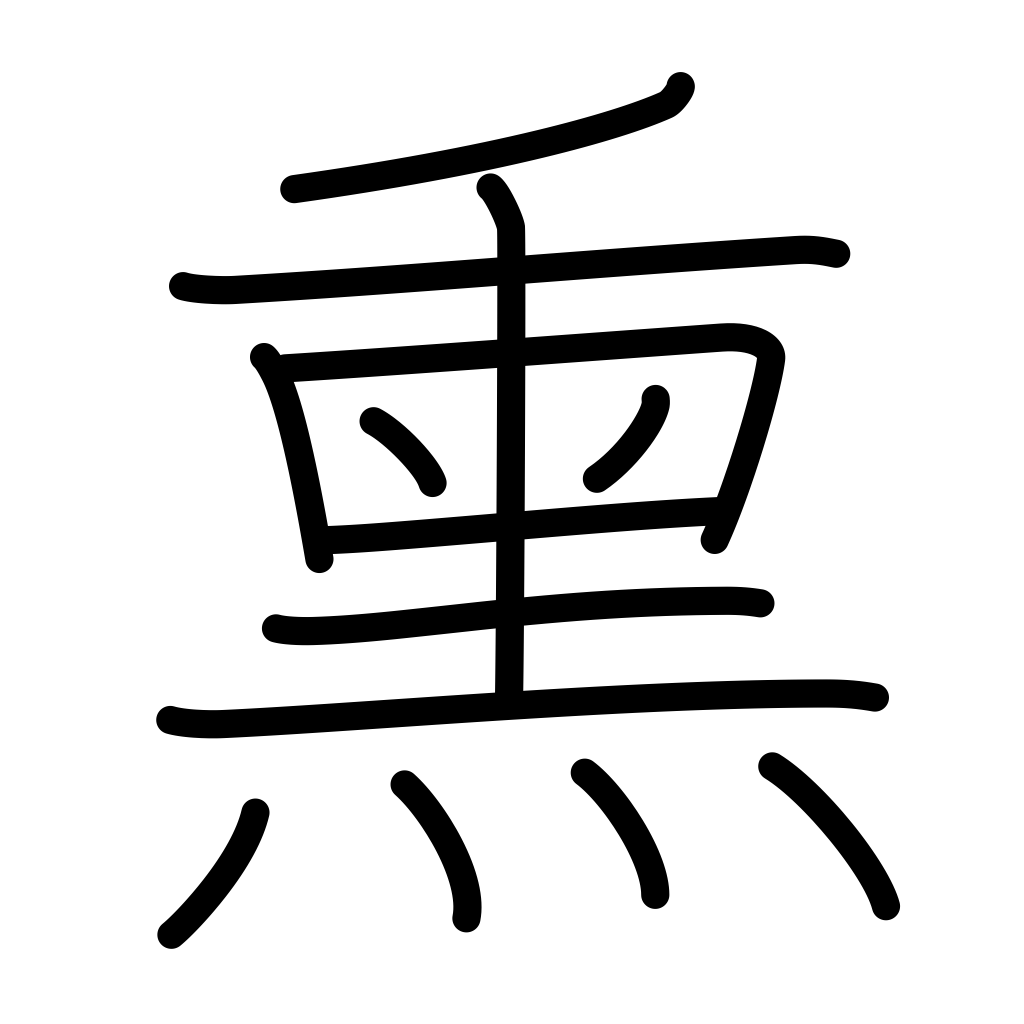
Meaning: smoke, fog, vapor, cure